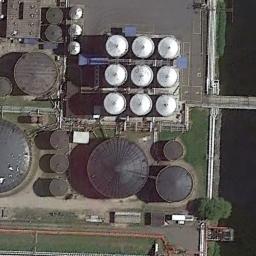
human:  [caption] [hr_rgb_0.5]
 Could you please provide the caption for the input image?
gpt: There are many storage tanks on the bare land next to the water .

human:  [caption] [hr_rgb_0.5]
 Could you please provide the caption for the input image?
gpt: The houses are beside the storage tanks .

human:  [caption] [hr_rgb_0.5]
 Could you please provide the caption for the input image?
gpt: There are many neatly arranged storage tanks and many pipelines in the factory .

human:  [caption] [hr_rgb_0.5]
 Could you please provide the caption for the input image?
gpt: There are two identical storage tanks beside a white house .

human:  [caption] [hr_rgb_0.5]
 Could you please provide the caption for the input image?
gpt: There are some black storage tanks and white ones .